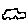
Label: car